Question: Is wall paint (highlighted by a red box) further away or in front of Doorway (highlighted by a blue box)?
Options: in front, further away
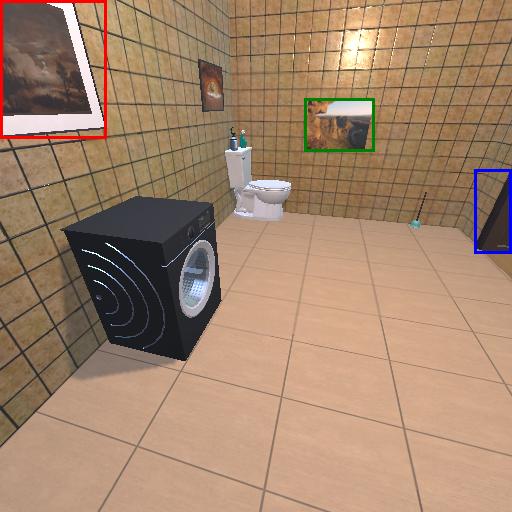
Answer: in front